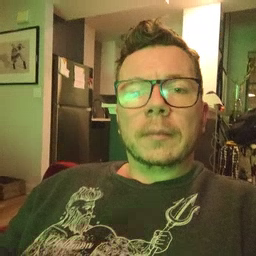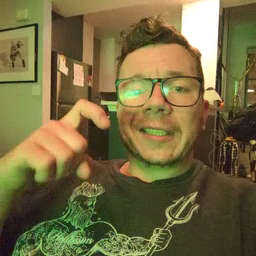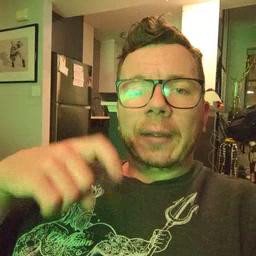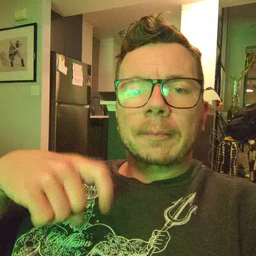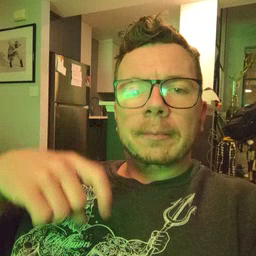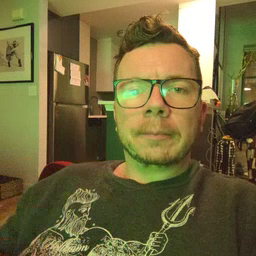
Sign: time